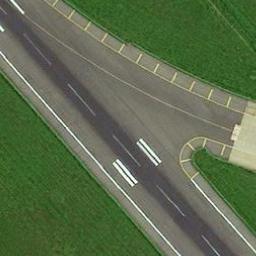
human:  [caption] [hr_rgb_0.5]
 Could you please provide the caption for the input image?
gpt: The runway with two touchdown zone markings goes through the lawn and another road connects to the runway .

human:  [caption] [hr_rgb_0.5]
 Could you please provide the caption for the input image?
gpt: There are green lawns next to the two crossing runways, With white dashes of varying thickness on the runways .

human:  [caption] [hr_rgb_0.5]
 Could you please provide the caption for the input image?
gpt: The grass is beside the runway .

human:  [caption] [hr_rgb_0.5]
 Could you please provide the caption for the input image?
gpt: The runway is on the grass .

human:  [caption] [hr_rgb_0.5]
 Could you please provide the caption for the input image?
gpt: There are green lawns beside the runway .